Interaction volume radius: 5 \u00c5
Interaction volume height: 35 \u00c5
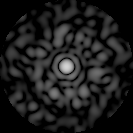
Disorder parameter: 0.8325